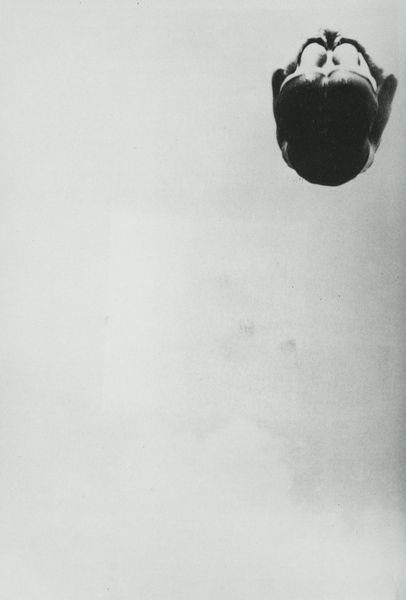
Titel: Der Sprung ins Wasser
Künstler: Alexandr Rodtschenko
Schlagwörter: himmel, mann, weiß, grau, rücken, schwarz, arme, figur, rechts, fliegen, beine, sprung, hintern, ecke, fläche, leer, leere, luft, sport, fallen, foto, fotografie, oben, gefäß, flug, badehose, fall, drehung, fot, anziehen, badeanzug, arschbombe, rechts oben, salto, schwimmanzug, turmspringen, herz?